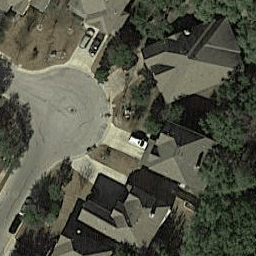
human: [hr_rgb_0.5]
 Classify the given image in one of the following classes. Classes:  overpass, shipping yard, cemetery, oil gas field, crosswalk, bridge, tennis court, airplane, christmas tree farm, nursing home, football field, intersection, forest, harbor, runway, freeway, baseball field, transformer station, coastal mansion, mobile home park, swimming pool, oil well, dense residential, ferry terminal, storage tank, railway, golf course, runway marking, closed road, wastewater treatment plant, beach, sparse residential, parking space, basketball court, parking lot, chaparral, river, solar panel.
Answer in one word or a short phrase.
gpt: closed road